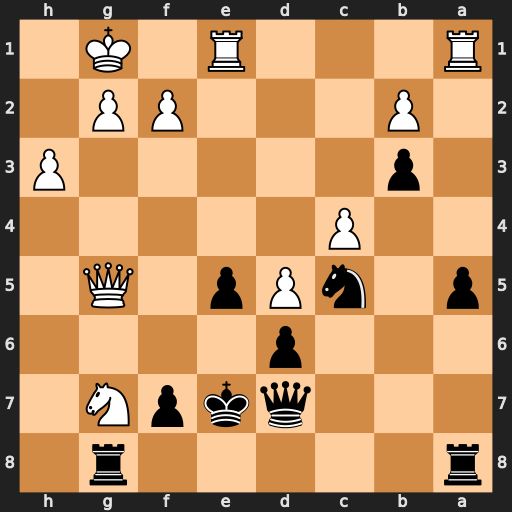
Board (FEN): r5r1/3qkpN1/3p4/p1nPp1Q1/2P5/1p5P/1P3PP1/R3R1K1
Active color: b
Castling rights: -
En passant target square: -
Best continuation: Kf8 Ne6+ fxe6